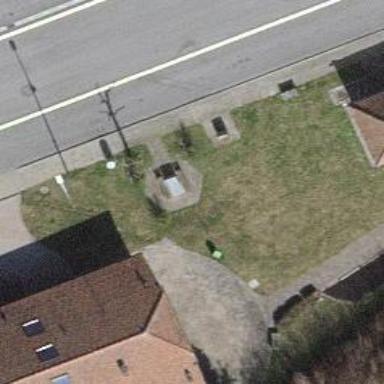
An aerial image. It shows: Picnic table located in leisure land area.